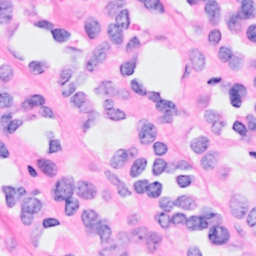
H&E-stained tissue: Breast